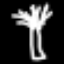
Label: palm tree